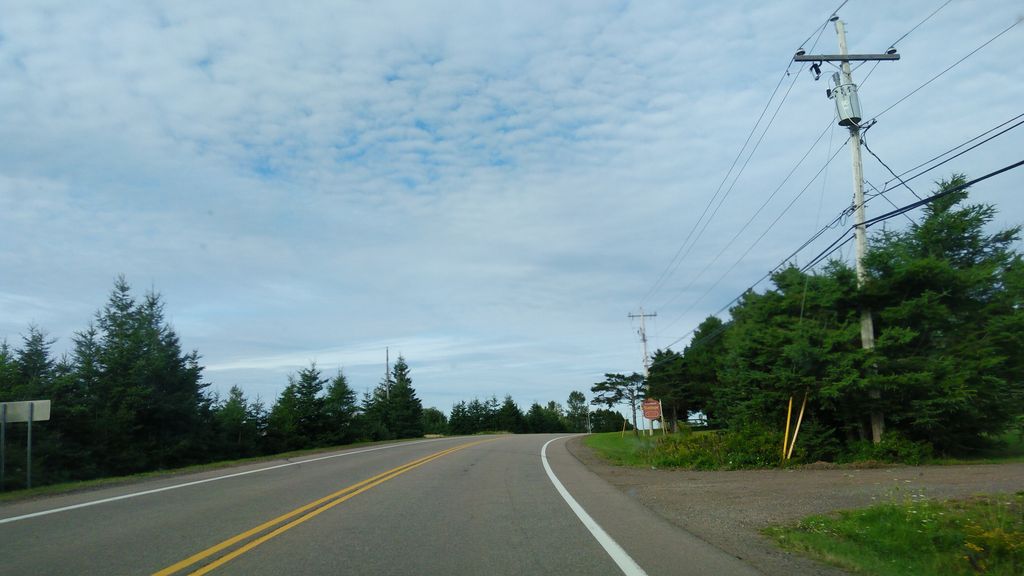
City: charlottetown